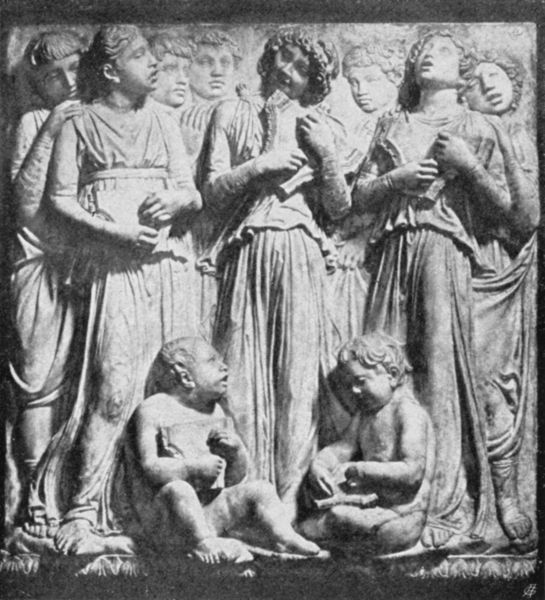
Titel: Cantoria
Künstler: Luca della Robbia
Institution: Florenz, Museo dell´Opera del Duomo
Schlagwörter: nackt, frauen, menschen, kleid, kleider, marmor, wand, falten, stehen, stein, instrument, boden, kind, kinder, relief, jungen, figuren, musizieren, offenbarung, flöte, andächtig, skulpturen, singen, sandstein, toga, chor, fröhlich, harfe, panflöte, musikant, gewandt, halbrelief, gruslig, basorelief